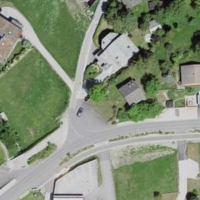
EUNIS habitat code: 55
Species observed at this site:
Tachymarptis melba
Phoenicurus ochruros
Motacilla cinerea
Ptyonoprogne rupestris